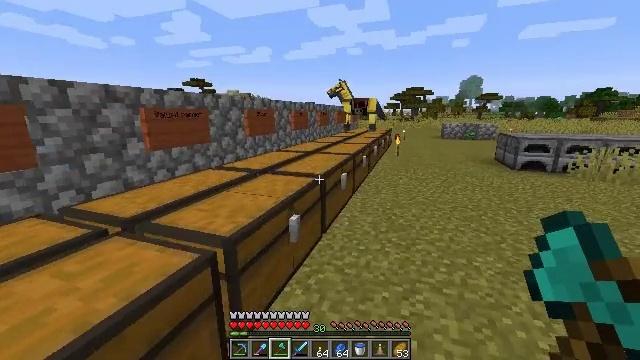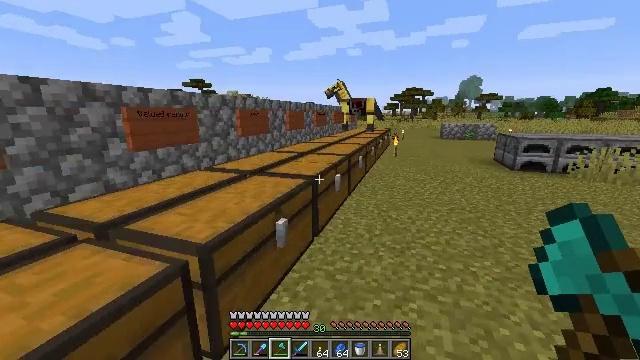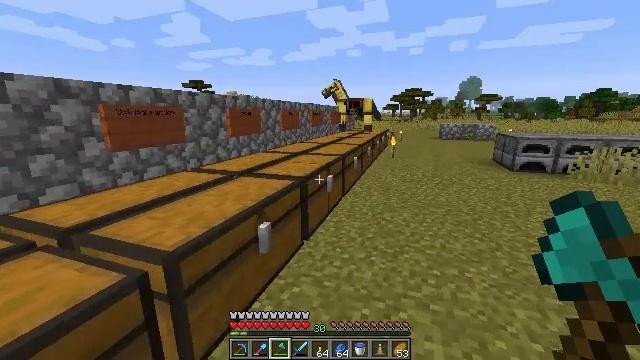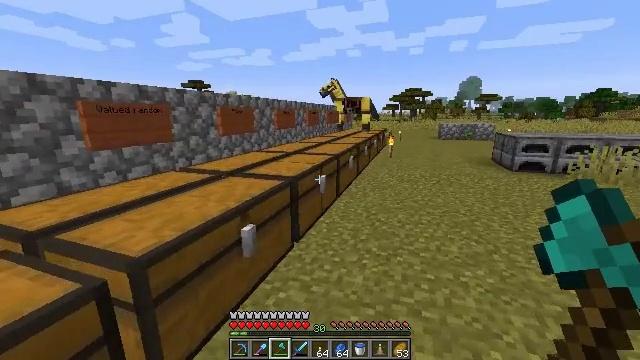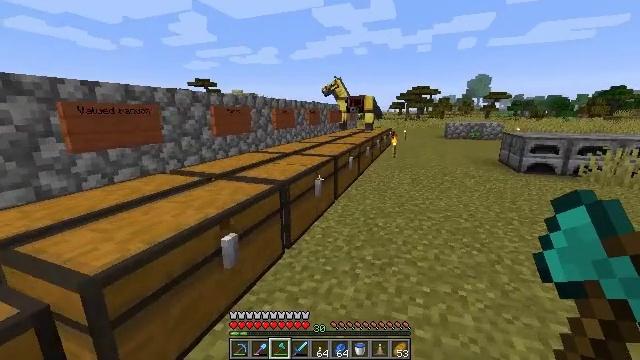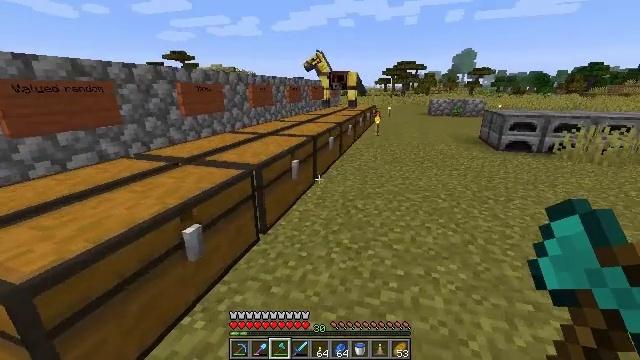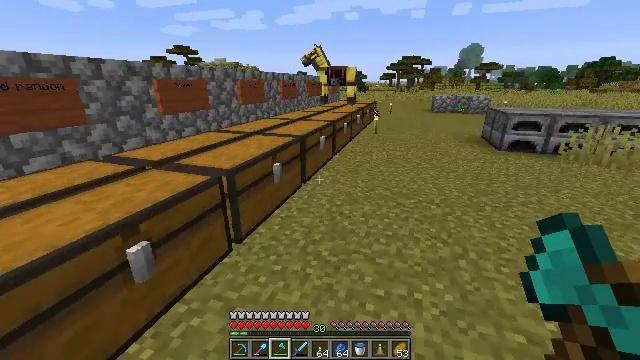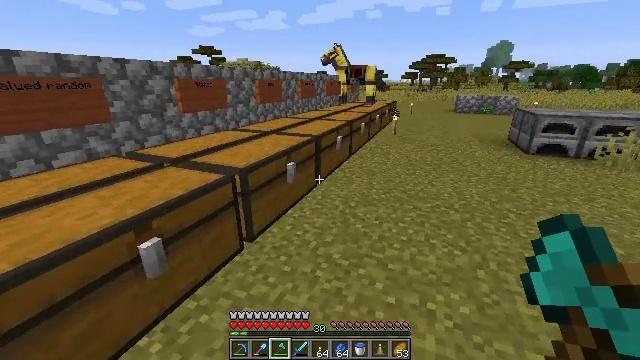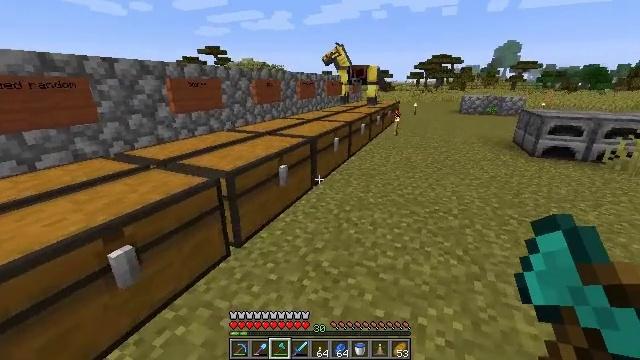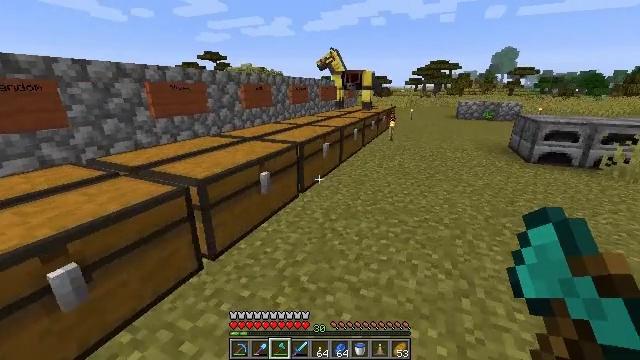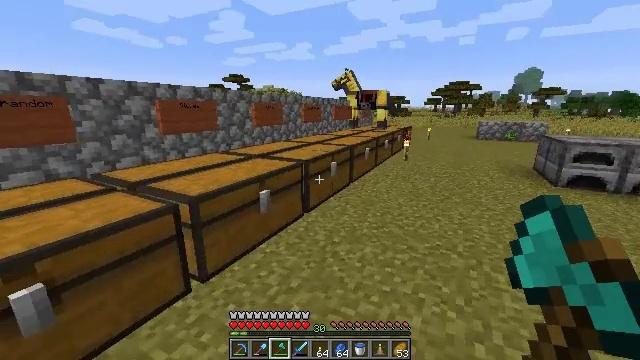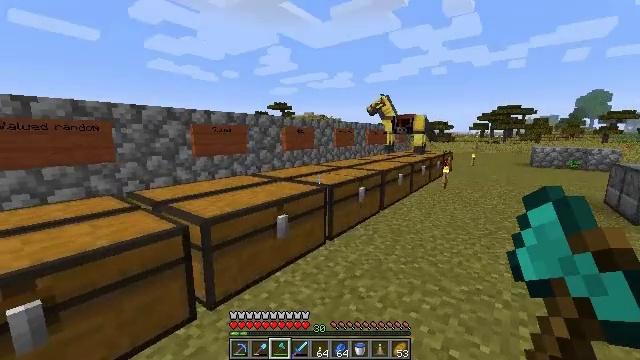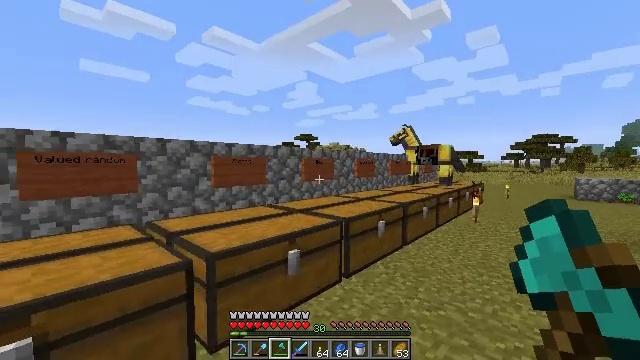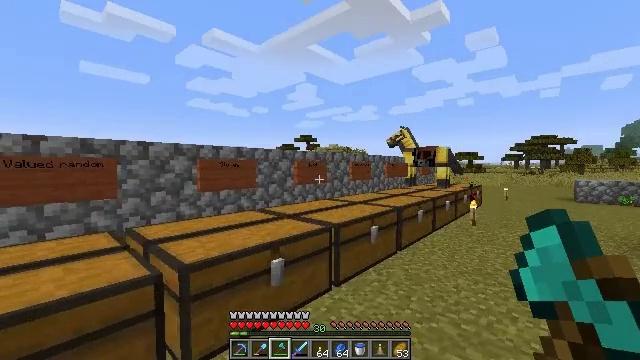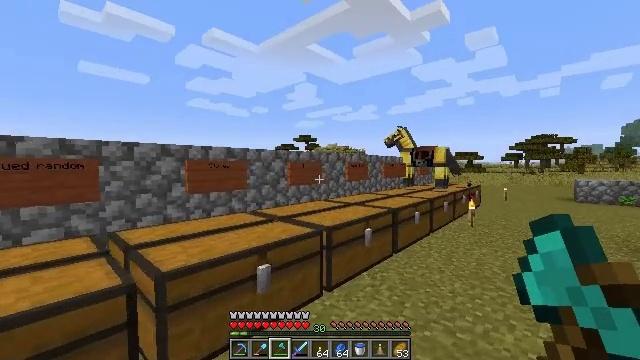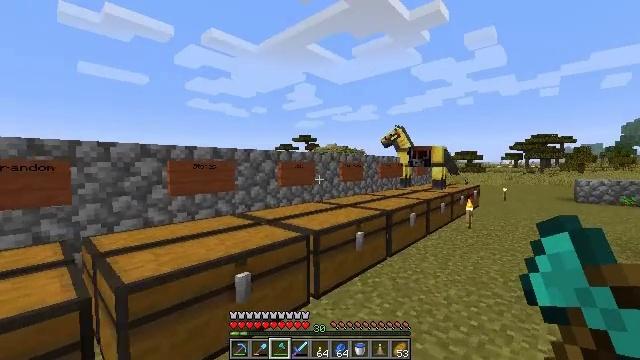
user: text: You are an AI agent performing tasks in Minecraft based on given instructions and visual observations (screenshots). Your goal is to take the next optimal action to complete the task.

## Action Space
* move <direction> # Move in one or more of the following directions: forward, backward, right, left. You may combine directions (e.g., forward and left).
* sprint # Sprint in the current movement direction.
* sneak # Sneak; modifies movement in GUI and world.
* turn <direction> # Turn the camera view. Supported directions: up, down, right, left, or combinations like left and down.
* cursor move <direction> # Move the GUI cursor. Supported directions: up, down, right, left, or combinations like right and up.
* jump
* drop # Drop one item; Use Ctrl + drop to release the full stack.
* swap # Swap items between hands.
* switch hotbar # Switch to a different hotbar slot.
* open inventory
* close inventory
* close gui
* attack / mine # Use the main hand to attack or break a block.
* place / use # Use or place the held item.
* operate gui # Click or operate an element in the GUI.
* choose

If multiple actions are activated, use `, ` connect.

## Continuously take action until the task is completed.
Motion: motion action
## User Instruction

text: Open the crafting table to craft a diamond hoe.
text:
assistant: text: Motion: move forward and move right
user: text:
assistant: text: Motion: move forward and move right
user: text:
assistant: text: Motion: move forward and move right
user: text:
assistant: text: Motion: move forward and move right, turn left
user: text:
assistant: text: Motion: move forward and move right, turn right and down
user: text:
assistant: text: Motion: move forward and move right
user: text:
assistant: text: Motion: move forward and move right, turn left
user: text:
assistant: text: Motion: move forward and move right, turn left
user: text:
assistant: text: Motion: move forward and move right
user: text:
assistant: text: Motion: move forward and move right, turn left and up
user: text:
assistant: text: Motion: move forward and move right, turn left and up
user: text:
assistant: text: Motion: move forward and move right, turn left and up
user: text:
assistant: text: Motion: move forward and move right
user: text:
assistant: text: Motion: move forward and move right
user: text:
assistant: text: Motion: move forward and move right
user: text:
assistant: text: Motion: move forward and move right
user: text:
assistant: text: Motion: move forward and move right
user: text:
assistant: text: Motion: move forward and move right
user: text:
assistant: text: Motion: move forward and move right
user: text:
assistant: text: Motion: move forward and move right, turn left and down
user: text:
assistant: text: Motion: move forward and move right, turn left and down
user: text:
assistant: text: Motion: move forward and move right, turn left and down
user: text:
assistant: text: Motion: move forward and move right, turn left and down
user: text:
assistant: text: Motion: move forward and move right, turn left and down
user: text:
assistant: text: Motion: move forward and move right
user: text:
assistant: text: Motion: move forward and move right
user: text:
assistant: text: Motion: move forward and move right
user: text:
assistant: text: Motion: move forward and move right
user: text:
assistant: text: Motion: move forward and move right
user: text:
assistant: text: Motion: move forward